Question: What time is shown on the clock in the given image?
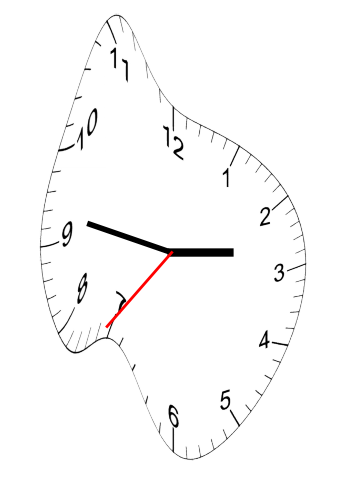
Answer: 02:46:36